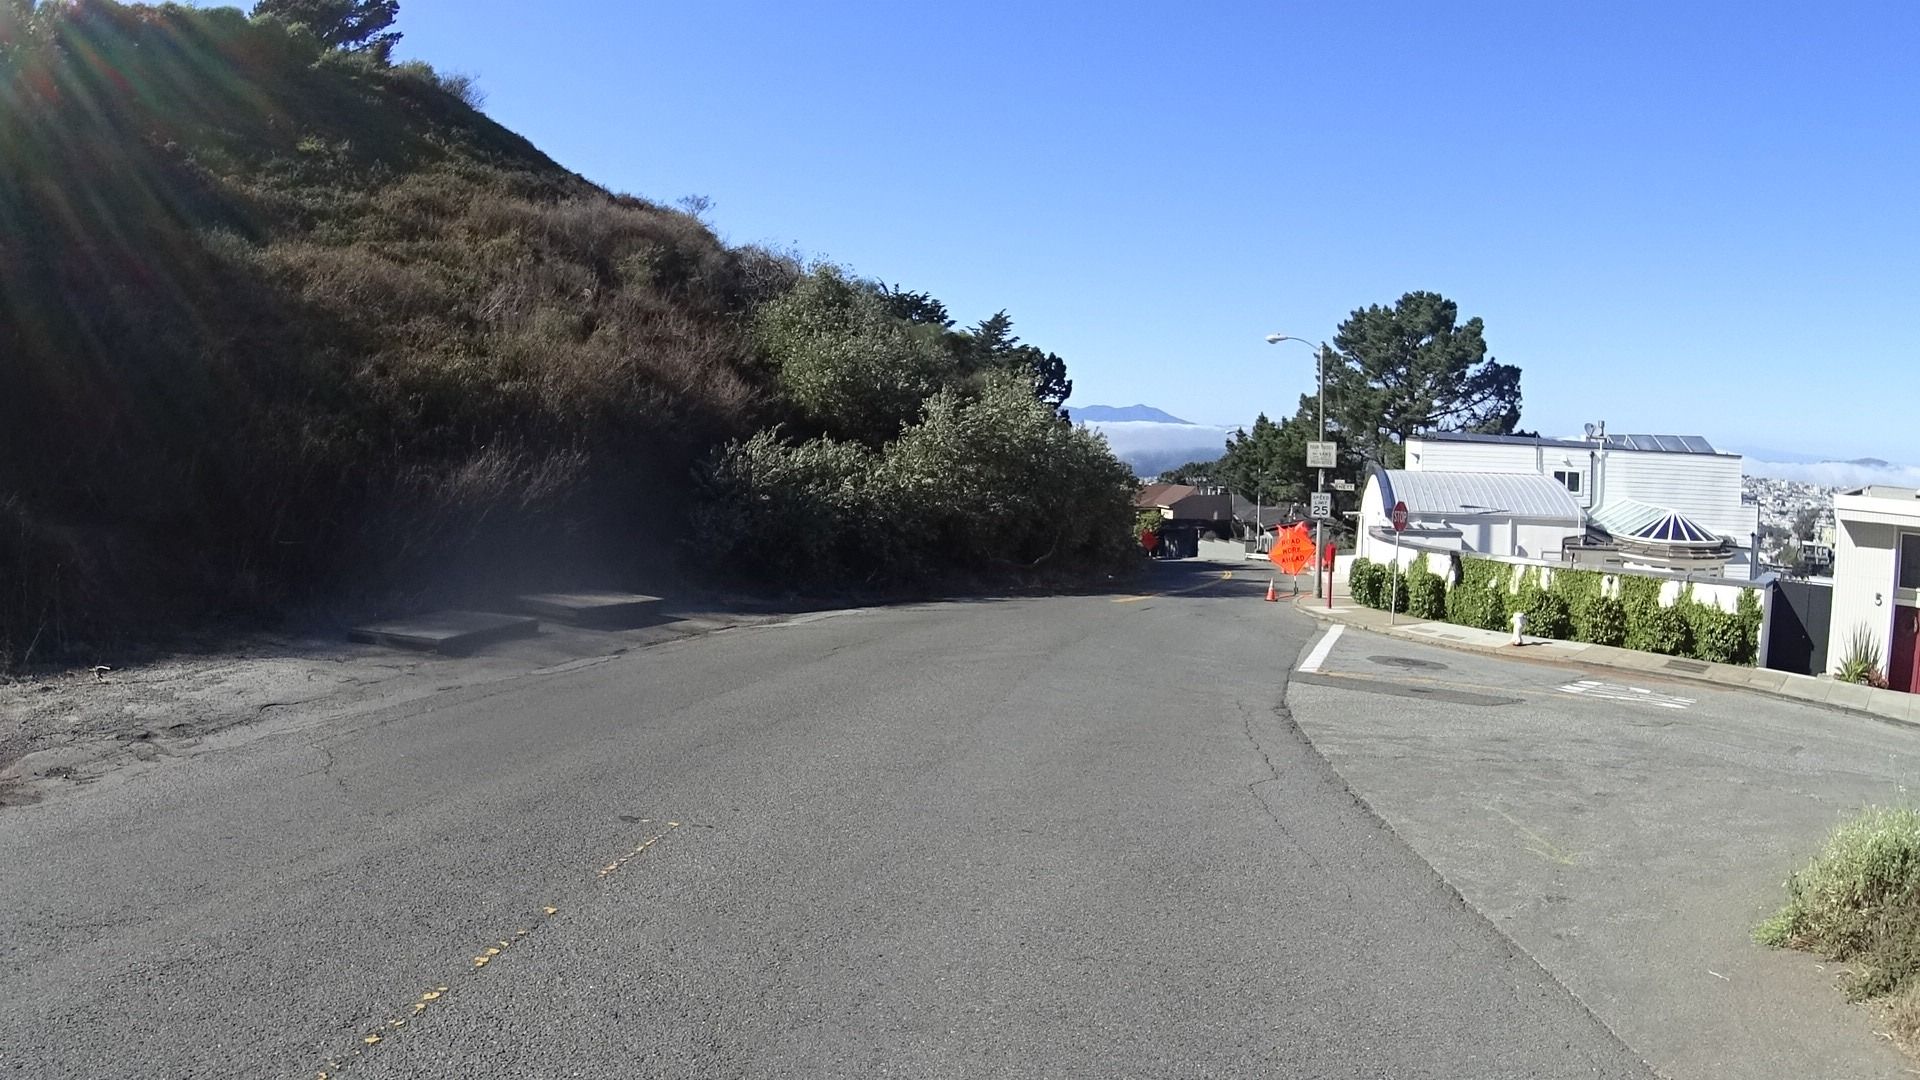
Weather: clear
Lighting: day
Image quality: good
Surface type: cycling surface
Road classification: cycleway, tertiary
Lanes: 2
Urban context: urban centre
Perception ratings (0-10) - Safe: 2.06, Lively: 1.44, Beautiful: 6.63, Boring: 7.07, Depressing: 4.92, Wealthy: 4.81